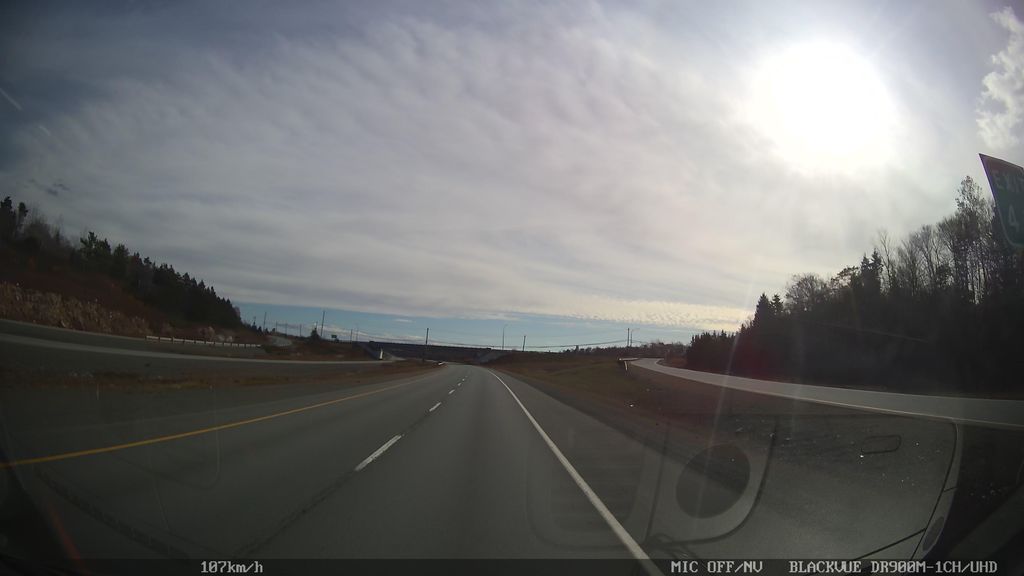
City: halifax